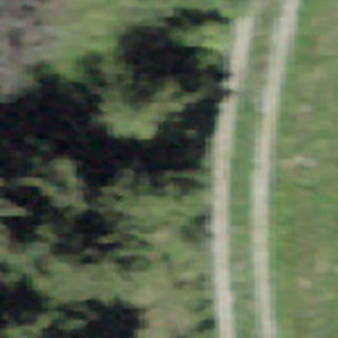
Label: other